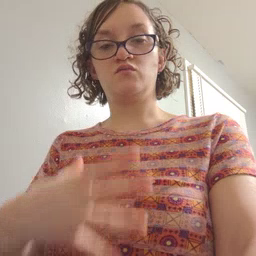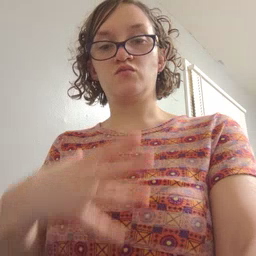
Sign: white